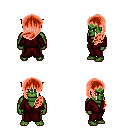
a pixel art fantasy rpg character, male body template, orc, green skin, red robe, gold greaves, red left-swept hairstyle, four views (front, back, left, right), 2x2 character sprite sheet, small pixel art, hard edges, no anti-aliasing